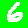
Digit: 6